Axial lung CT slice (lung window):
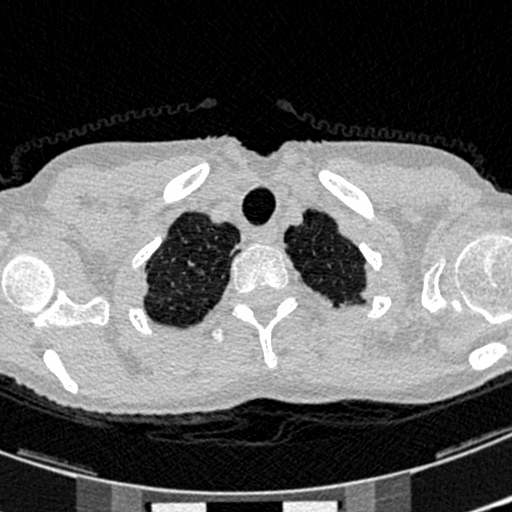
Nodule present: no